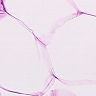
Metastatic tissue present: no